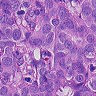
Metastatic tissue present: yes